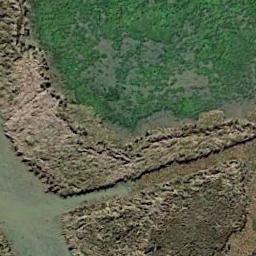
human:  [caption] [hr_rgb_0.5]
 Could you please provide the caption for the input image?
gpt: Half of this wetland is bare rock and the other half is covered by vegetation .

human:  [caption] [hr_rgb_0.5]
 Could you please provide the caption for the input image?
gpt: The river surface in a wetland is covered with large green and brown mixed dense vegetation .

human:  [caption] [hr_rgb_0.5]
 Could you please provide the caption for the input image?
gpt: There are many green plants on the wetlands .

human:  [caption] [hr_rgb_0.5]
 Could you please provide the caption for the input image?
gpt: The wetland consists of bare land, Green plants and dry plants .

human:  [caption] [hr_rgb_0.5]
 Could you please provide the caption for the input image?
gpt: There are some green areas and bare land on the wetland .